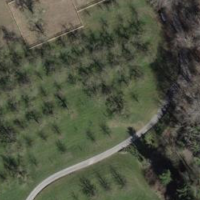
EUNIS habitat code: 41
Species observed at this site:
Cardamine pratensis